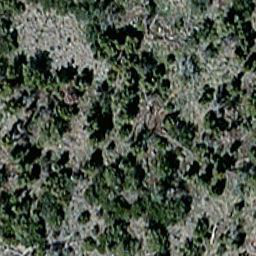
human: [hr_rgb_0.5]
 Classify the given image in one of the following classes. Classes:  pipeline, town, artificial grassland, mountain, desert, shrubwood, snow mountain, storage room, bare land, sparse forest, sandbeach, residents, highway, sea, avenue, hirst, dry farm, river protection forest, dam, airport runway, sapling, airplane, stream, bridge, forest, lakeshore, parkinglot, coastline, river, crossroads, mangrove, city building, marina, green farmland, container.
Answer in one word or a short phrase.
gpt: sparse forest